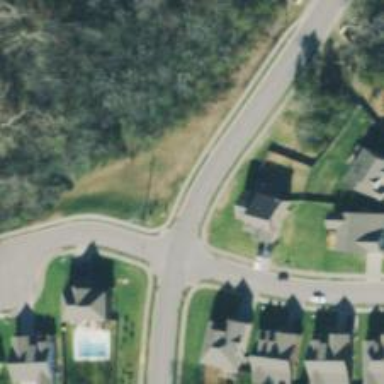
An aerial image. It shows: Residential road with asphalt surface and detached sidewalk.